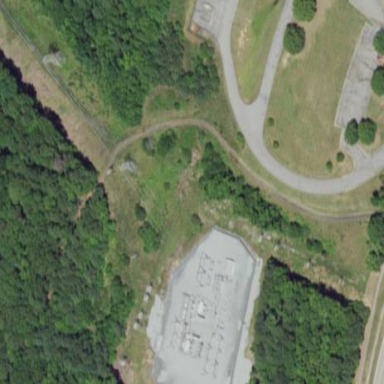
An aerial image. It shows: There is distribution substation enclosed by fence.